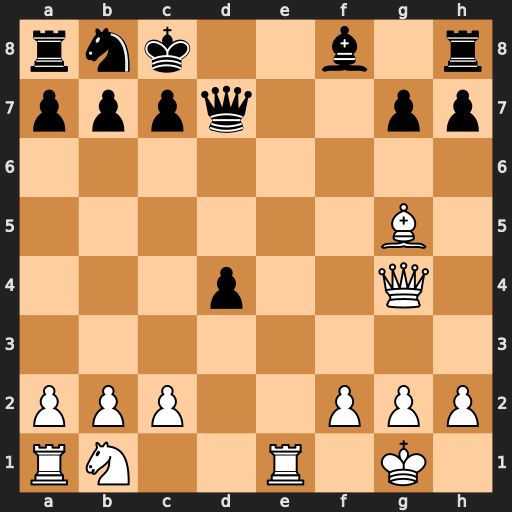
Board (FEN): rnk2b1r/pppq2pp/8/6B1/3p2Q1/8/PPP2PPP/RN2R1K1
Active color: w
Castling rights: -
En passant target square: -
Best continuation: Re8#